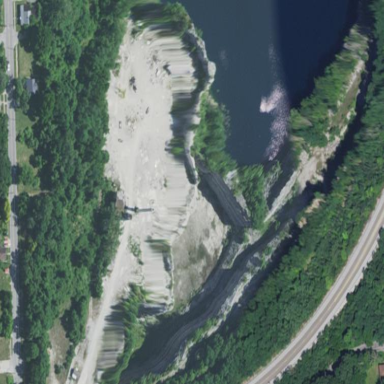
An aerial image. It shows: Quarry area.